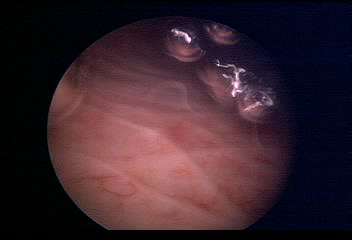
Modality: WLC
Class: Normal mucosa
Bladder cancer association: No